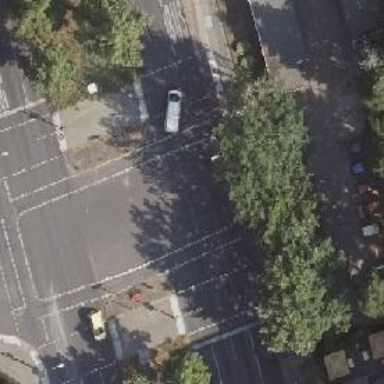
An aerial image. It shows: Residential road with asphalt surface. It has separate sidewalks on both sides and designated cycle lanes on both sides as well.